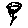
Label: flower